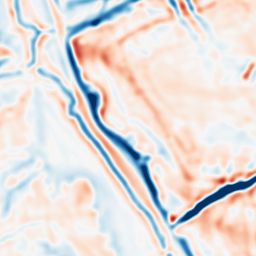
Category: multiscale
Decomposition family: dog
Decomposition parameters: sigma_low: 3
sigma_high: 5
Upsampling method: lanczos
Upsampling parameters: scale: 8
Upsampling scale: 8